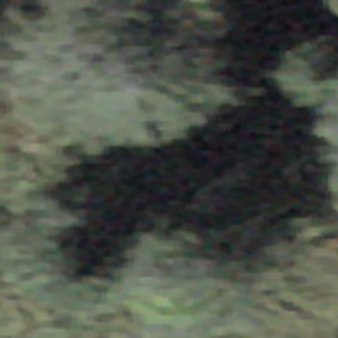
Label: other